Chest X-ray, PA view. Patient: 43 years old, sex M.
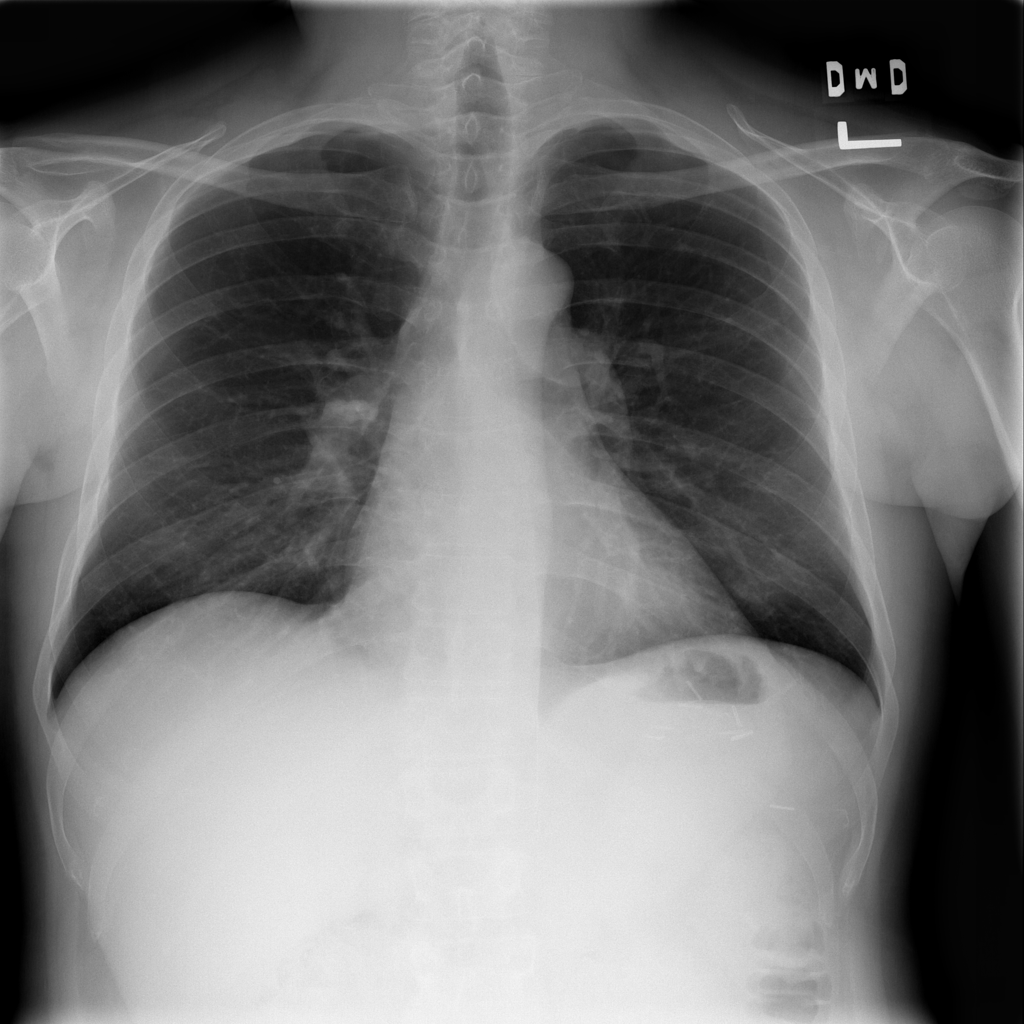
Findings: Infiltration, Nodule